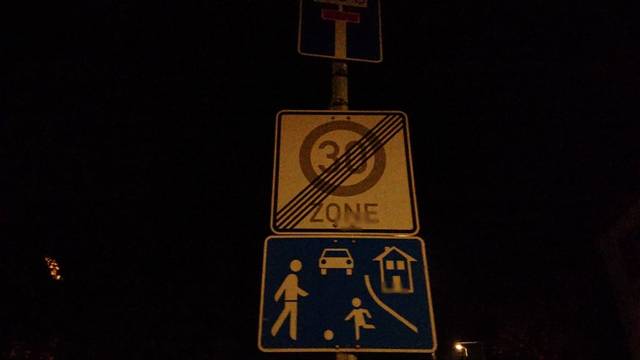
Region: Germany
Coordinates: 52.571, 13.273